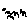
Label: bird